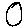
Label: moon